Field crop: maize
Growth stage: 2
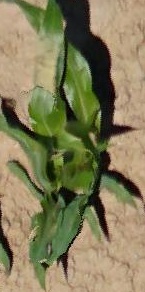
Species: maize